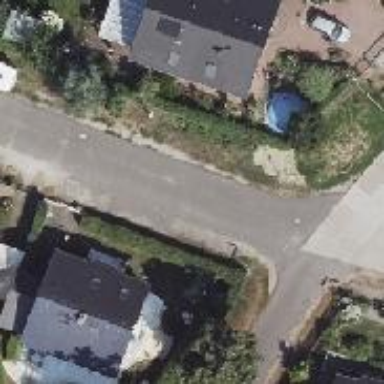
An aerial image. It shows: Smooth asphalt road in residential area.